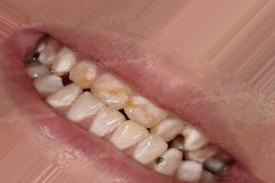
Condition: Tooth Discoloration